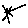
Label: star